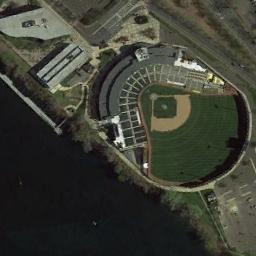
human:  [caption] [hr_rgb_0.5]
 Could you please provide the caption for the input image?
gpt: There is some vegetation next to the fan-shaped stadium next to the river .

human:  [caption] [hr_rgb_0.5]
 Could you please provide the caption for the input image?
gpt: A few buildings are beside the stadium .

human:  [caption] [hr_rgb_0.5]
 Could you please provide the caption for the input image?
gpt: This stadium has seats on two sides only .

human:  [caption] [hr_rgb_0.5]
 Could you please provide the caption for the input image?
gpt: The stadium is on the grass next to a river .

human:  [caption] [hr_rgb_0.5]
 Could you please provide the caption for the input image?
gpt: The stadium is beside a river .